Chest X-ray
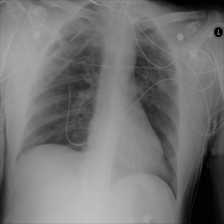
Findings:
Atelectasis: negative
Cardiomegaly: negative
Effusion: negative
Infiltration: negative
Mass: negative
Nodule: negative
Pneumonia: negative
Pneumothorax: negative
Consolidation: negative
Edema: negative
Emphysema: negative
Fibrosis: negative
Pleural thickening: negative
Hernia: negative